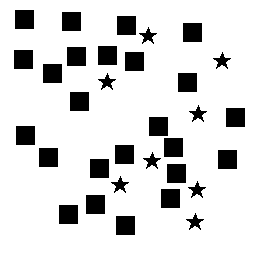
Squares: 24
Triangles: 0
Stars: 8
Total shapes: 32